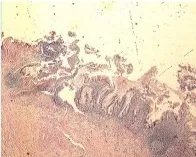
Pathological morphology by HE staining. Postoperative pathological examination confirmed the diagnosis of mucinous adenocarcinoma of the appendix (A).
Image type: pathology (h&e)